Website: macys
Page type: delivery-shipping
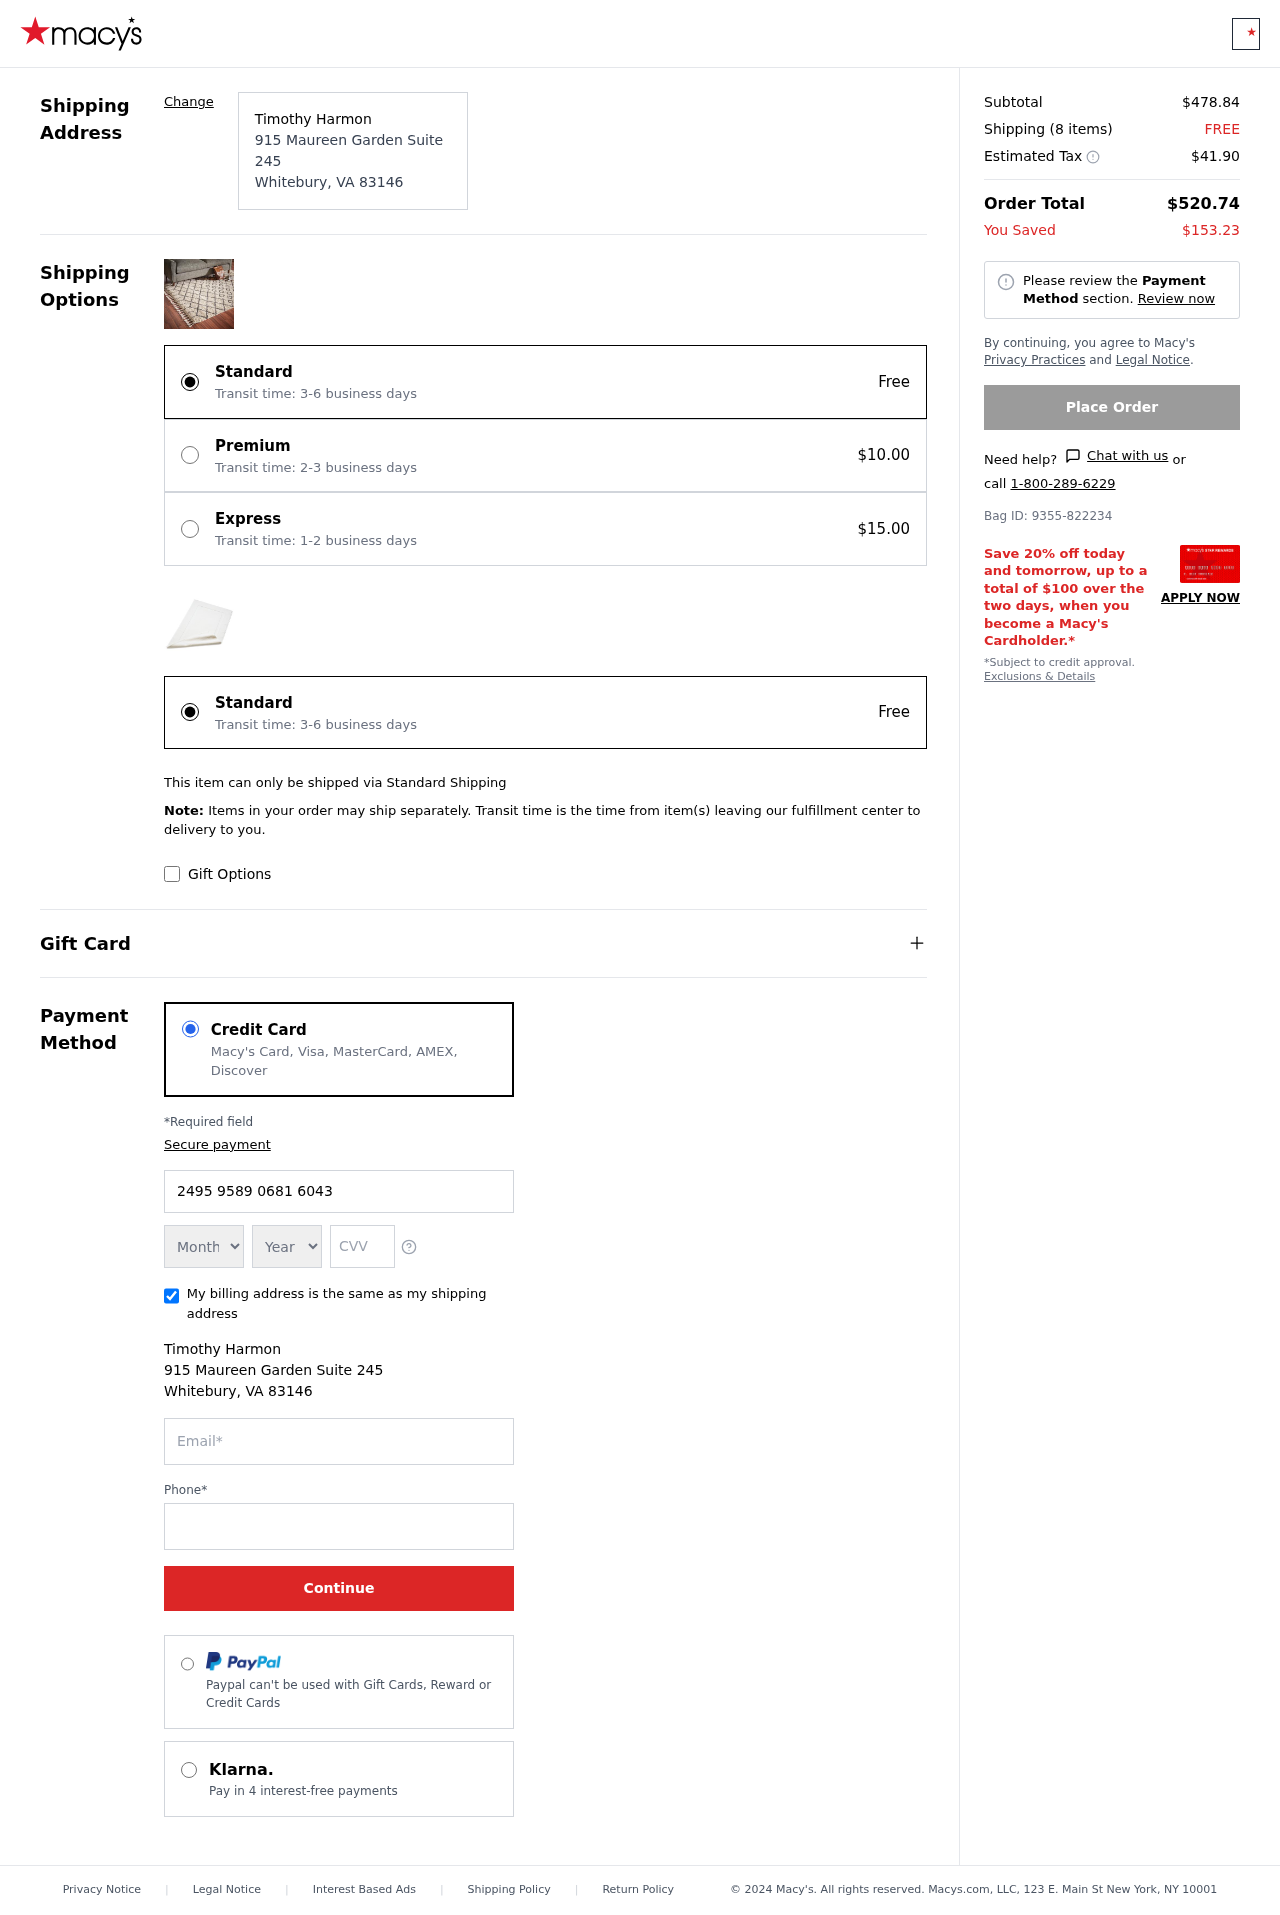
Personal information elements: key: PII_CARD_EXPIRY_MONTH
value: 05
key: PII_CARD_EXPIRY_YEAR
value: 30
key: PII_CITY
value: Whitebury
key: PII_CITY_STATE_ZIP
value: Whitebury, VA 83146
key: PII_FULLNAME
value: Timothy Harmon
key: PII_POSTCODE
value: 83146
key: PII_STATE_ABBR
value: VA
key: PII_STREET
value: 915 Maureen Garden Suite 245
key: PII_CARD_NUMBER
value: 2495 9589 0681 6043
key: PII_CARD_CVV
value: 571
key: PII_EMAIL
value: timothy_harmon@hotmail.com
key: PII_PHONE
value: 4742889484
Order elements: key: ORDER_SUBTOTAL
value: $478.84
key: ORDER_NUM_ITEMS
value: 8
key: ORDER_SHIPPING_COST
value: FREE
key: ORDER_TAX
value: $41.90
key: ORDER_TOTAL
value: $520.74
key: ORDER_SAVINGS
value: $153.23
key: ORDER_BAG_ID
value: Bag ID: 9355-822234